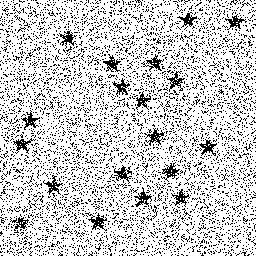
Squares: 0
Triangles: 0
Stars: 19
Total shapes: 19